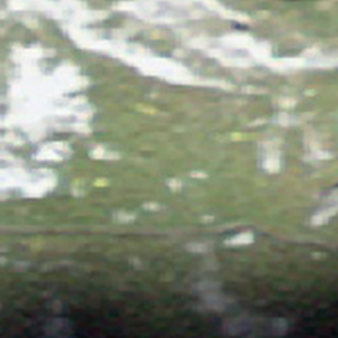
Label: other